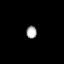
Tissue: prostate
Cell type: Fibroblasts
Senescence score: 0.8124
Nuclear area (px): 127
Mean DAPI intensity: 170.669